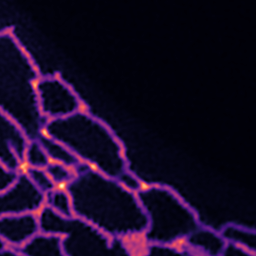
Label: Super-resolution ER image